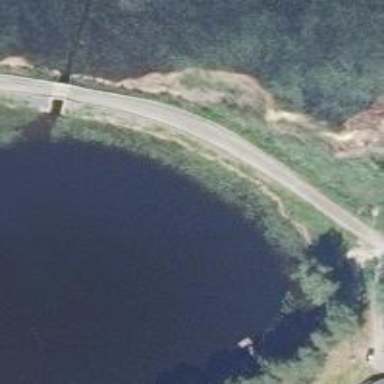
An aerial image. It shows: Unclassified road on bridge.